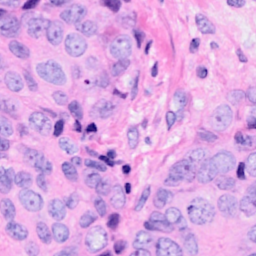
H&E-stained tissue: Breast